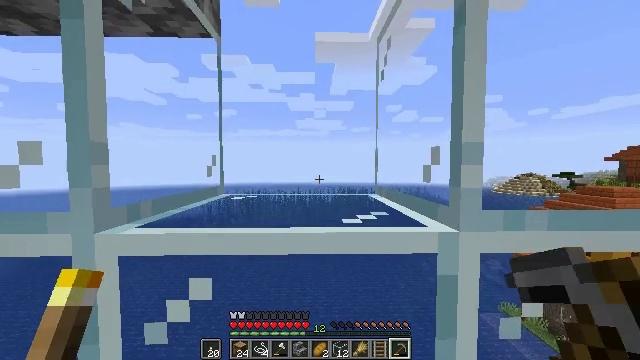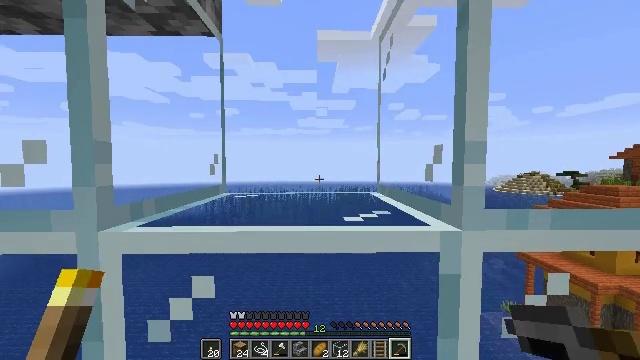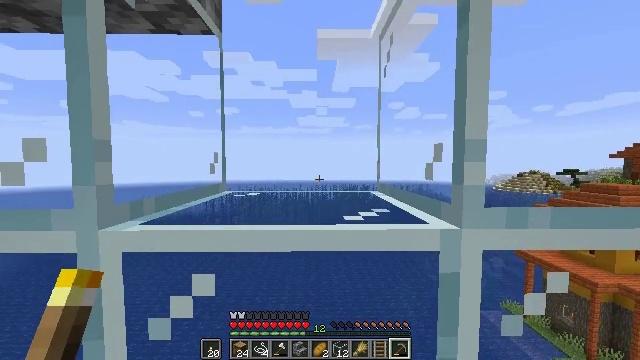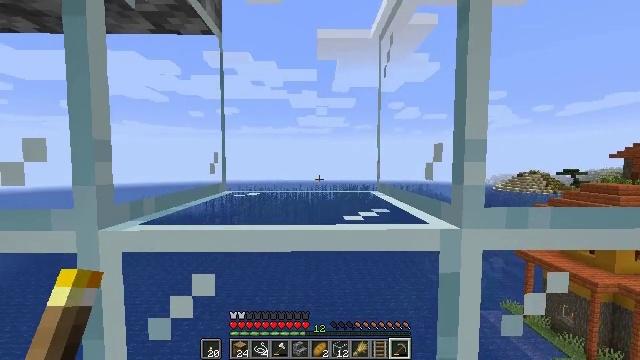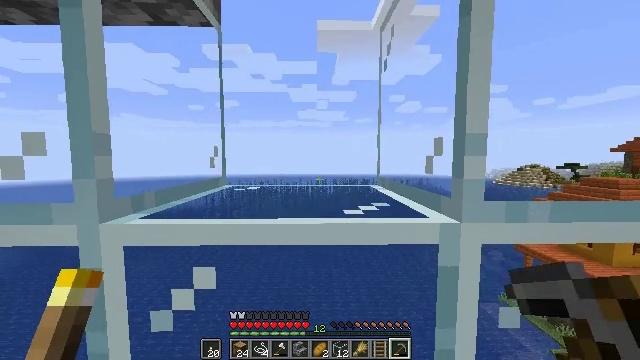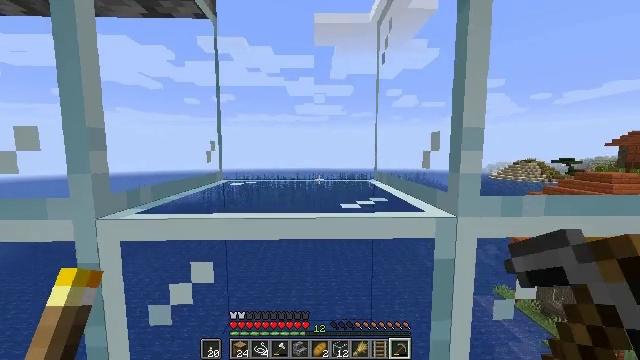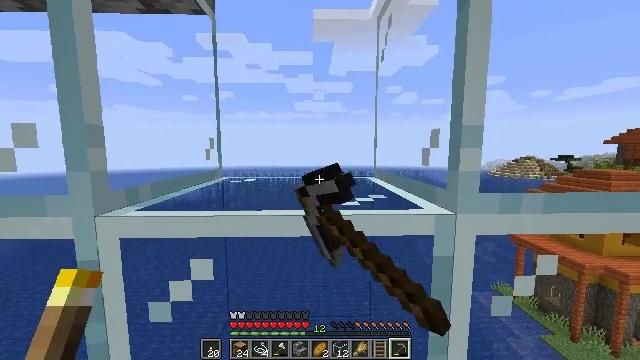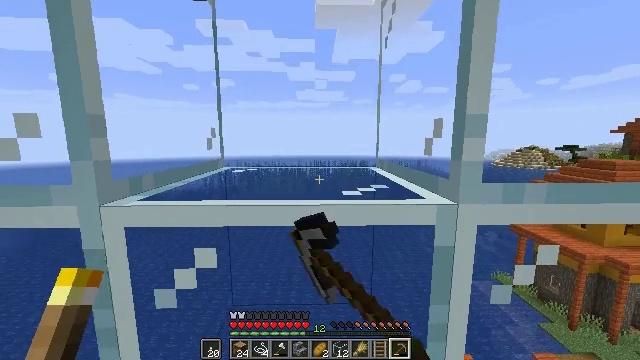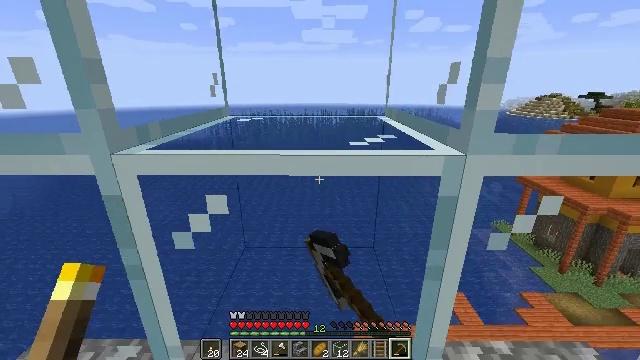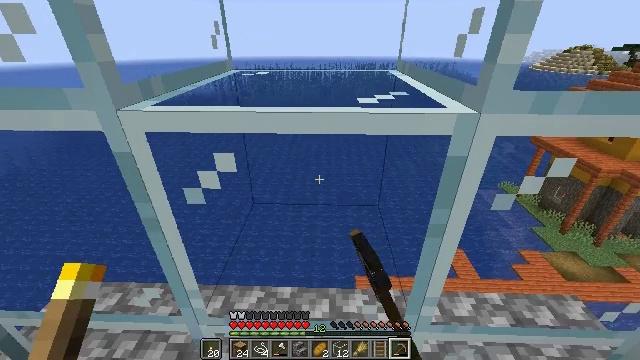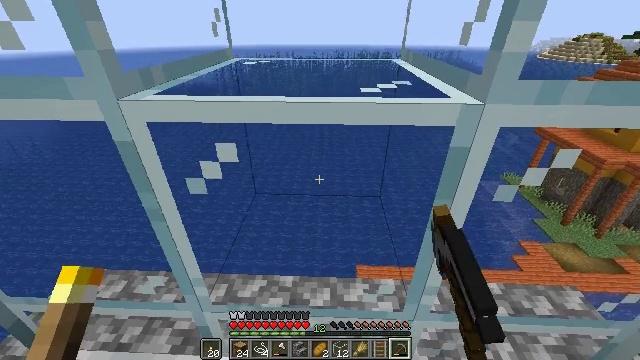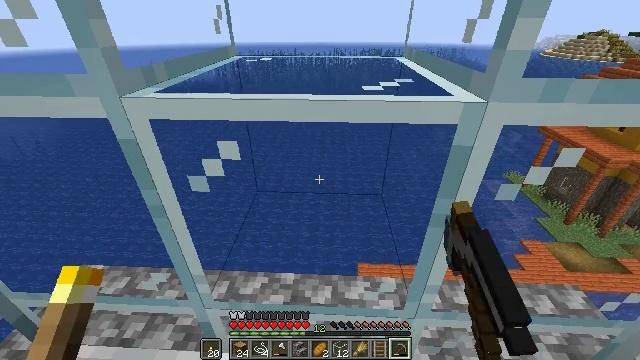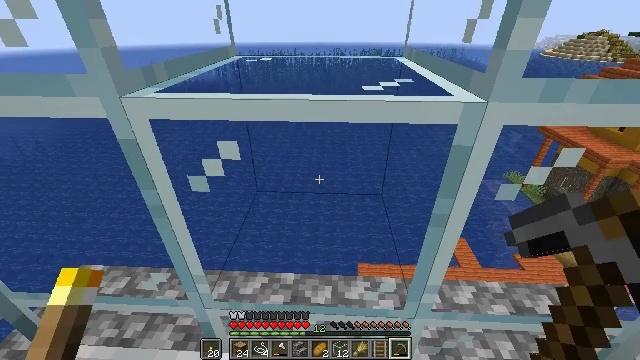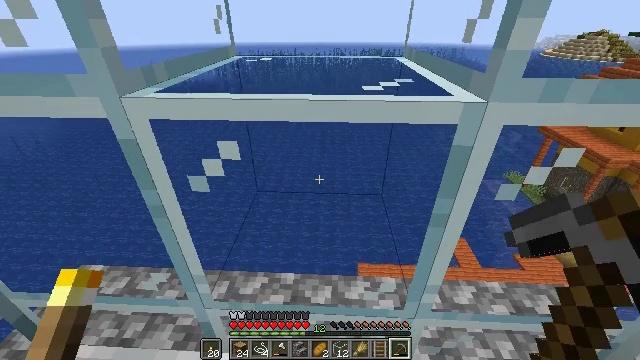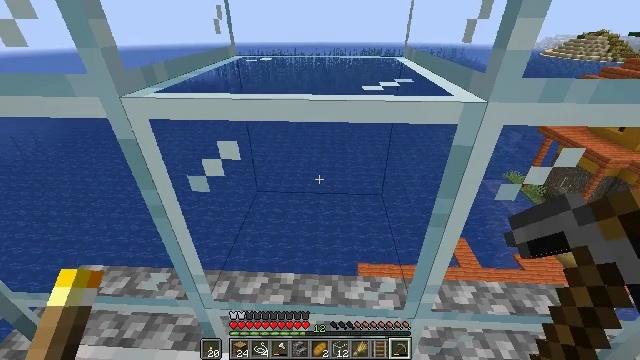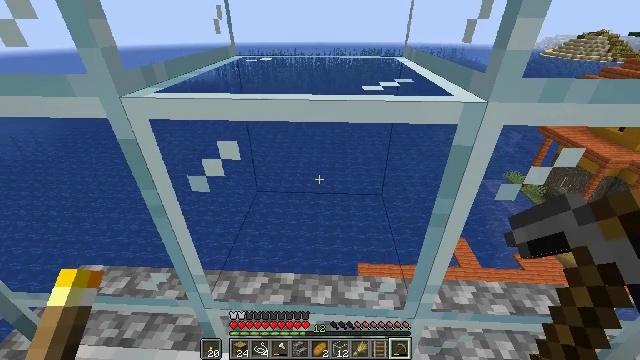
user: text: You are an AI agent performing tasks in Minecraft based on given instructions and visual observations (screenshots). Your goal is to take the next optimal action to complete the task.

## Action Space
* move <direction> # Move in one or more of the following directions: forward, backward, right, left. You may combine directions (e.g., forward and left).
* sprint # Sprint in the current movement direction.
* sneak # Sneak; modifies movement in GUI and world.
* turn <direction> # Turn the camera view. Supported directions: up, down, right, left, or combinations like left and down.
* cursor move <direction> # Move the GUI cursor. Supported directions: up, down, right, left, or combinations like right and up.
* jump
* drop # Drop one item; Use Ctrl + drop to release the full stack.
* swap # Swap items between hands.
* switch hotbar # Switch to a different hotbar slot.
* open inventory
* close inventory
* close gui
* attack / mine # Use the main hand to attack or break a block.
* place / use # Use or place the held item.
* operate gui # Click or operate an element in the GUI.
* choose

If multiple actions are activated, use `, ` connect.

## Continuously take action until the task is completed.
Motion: motion action
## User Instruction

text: Remove the glass to use the space.
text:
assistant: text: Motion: attack / mine
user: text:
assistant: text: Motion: attack / mine
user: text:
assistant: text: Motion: attack / mine
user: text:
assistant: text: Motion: turn down, attack / mine
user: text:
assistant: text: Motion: turn down, attack / mine
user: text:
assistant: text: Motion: no_op
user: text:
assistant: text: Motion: turn down
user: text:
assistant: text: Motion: turn left and down
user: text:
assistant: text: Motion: turn left and down
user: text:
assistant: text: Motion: turn down
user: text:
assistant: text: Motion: no_op
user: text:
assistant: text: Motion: no_op
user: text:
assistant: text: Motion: no_op
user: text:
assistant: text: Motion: no_op
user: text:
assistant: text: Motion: no_op
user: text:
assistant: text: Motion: attack / mine
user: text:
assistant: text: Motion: attack / mine
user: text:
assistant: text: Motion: attack / mine
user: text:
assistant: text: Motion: attack / mine
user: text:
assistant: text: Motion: attack / mine
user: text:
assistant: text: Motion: attack / mine
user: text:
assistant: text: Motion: attack / mine
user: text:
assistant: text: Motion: attack / mine
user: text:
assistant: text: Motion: attack / mine
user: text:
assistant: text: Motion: attack / mine
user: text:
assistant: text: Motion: attack / mine
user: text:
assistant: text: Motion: attack / mine
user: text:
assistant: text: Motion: attack / mine
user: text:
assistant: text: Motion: attack / mine
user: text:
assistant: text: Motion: attack / mine